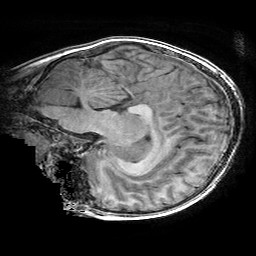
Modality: T1w
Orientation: sagittal
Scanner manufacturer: ge
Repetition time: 0.008096 s
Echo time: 0.00318 s